Question: Refresh the 'progress bar' multiple times not to show!
I am refreshing the data. This progress is not accurate. What I want is to show progress correctly every time I refresh.
Refresh the 'progress bar' multiple times not to show!
I am refreshing the data. This progress is not accurate. What I want is to show progress correctly every time I refresh.

@<URL>
> activity
'''
package com.hjyt.youmi.testdemo;
import android.graphics.Color;
import android.graphics.drawable.ClipDrawable;
import android.graphics.drawable.ColorDrawable;
import android.graphics.drawable.Drawable;
import android.graphics.drawable.LayerDrawable;
import android.os.Bundle;
import android.support.v7.app.AppCompatActivity;
import android.support.v7.widget.LinearLayoutManager;
import android.support.v7.widget.RecyclerView;
import android.view.Gravity;
import android.view.View;
import android.view.ViewGroup;
import androi
d.widget.Button;
import android.widget.ProgressBar;
import android.widget.TextView;
import java.util.ArrayList;
import java.util.List;
public class MainActivity extends AppCompatActivity implements View.OnClickListener {
private RecyclerView mRecyclerView;
private Button mBtn;
private List<String> mDataList = new ArrayList<>();
private RecyclerViewAdapter mAdapter;
@Override
protected void onCreate(Bundle savedInstanceState) {
super.onCreate(savedInstanceState);
setContentView(R.layout.activity_main);
initView();
}
private void initView() {
for (int i = 0; i < 10; i++) {
mDataList.add(String.valueOf(i));
}
mRecyclerView = findViewById(R.id.recycler_view);
mBtn = findViewById(R.id.btn_notify);
mBtn.setOnClickListener(this);
mRecyclerView.setHasFixedSize(true);
mRecyclerView.setLayoutManager(new LinearLayoutManager(this));
mAdapter = new RecyclerViewAdapter();
mRecyclerView.setAdapter(mAdapter);
}
@Override
public void onClick(View view) {
switch (view.getId()) {
case R.id.btn_notify:
mAdapter.notifyDataSetChanged();
break;
}
}
class RecyclerViewAdapter extends RecyclerView.Adapter<RecyclerViewAdapter.ProgressViewHolder> {
@Override
public ProgressViewHolder onCreateViewHolder(ViewGroup parent, int viewType) {
View view = getLayoutInflater().inflate(R.layout.item_progress_layout, parent, false);
return new ProgressViewHolder(view);
}
@Override
public void onBindViewHolder(ProgressViewHolder holder, int position) {
setColors(holder.progressBar, Color.WHITE, Color.RED);
java.util.Random r = new java.util.Random();
holder.progressBar.setProgress(r.nextInt(100));
holder.textView.setText("position: " + position + "
progress: " + holder.progressBar.getProgress());
}
@Override
public int getItemCount() {
return mDataList.size();
}
private void setColors(ProgressBar progressBar, int backgroundColor, int progressColor) {
//Background
ClipDrawable bgClipDrawable = new ClipDrawable(new ColorDrawable(backgroundColor), Gravity.LEFT, ClipDrawable.HORIZONTAL);
bgClipDrawable.setLevel(10000);
//Progress
ClipDrawable progressClip = new ClipDrawable(new ColorDrawable(progressColor), Gravity.LEFT, ClipDrawable.HORIZONTAL);
//Setup LayerDrawable and assign to progressBar
Drawable[] progressDrawables = {bgClipDrawable, progressClip, progressClip};
LayerDrawable progressLayerDrawable = new LayerDrawable(progressDrawables);
progressLayerDrawable.setId(0, android.R.id.background);
progressLayerDrawable.setId(1, android.R.id.secondaryProgress);
progressLayerDrawable.setId(2, android.R.id.progress);
progressBar.setProgressDrawable(progressLayerDrawable);
}
class ProgressViewHolder extends RecyclerView.ViewHolder {
ProgressBar progressBar;
TextView textView;
ProgressViewHolder(View itemView) {
super(itemView);
progressBar = itemView.findViewById(R.id.progress);
textView = itemView.findViewById(R.id.tv_desc);
}
}
}
}
'''
> activity xml
'''
<?xml version="1.0" encoding="utf-8"?>
<android.support.constraint.ConstraintLayout
xmlns:android="http://schemas.android.com/apk/res/android"
xmlns:app="http://schemas.android.com/apk/res-auto"
xmlns:tools="http://schemas.android.com/tools"
android:layout_width="match_parent"
android:layout_height="match_parent"
tools:context="com.hjyt.youmi.testdemo.MainActivity">
<android.support.v7.widget.RecyclerView
android:id="@+id/recycler_view"
android:layout_width="0dp"
android:layout_height="0dp"
app:layout_constraintBottom_toTopOf="@+id/btn_notify"
app:layout_constraintLeft_toLeftOf="parent"
app:layout_constraintRight_toRightOf="parent"
app:layout_constraintTop_toTopOf="parent"/>
<Button
android:id="@+id/btn_notify"
android:layout_width="0dp"
android:layout_height="wrap_content"
android:layout_marginBottom="20dp"
android:text="Geng Xin Shu Ju "
android:textColor="@android:color/white"
android:background="@color/colorPrimary"
app:layout_constraintBottom_toBottomOf="parent"
app:layout_constraintLeft_toLeftOf="parent"
app:layout_constraintRight_toRightOf="parent"/>
</android.support.constraint.ConstraintLayout>
'''
> adapter xml
'''
<?xml version="1.0" encoding="utf-8"?>
<android.support.constraint.ConstraintLayout
xmlns:android="http://schemas.android.com/apk/res/android"
xmlns:app="http://schemas.android.com/apk/res-auto"
android:layout_width="match_parent"
android:layout_height="wrap_content">
<TextView
android:id="@+id/tv_desc"
android:layout_width="wrap_content"
android:layout_height="wrap_content"
android:text="1"
app:layout_constraintLeft_toLeftOf="parent"
app:layout_constraintRight_toRightOf="parent"
app:layout_constraintTop_toTopOf="parent"/>
<ProgressBar
android:id="@+id/progress"
style="@style/Base.Widget.AppCompat.ProgressBar.Horizontal"
android:layout_width="0dp"
android:layout_height="15dp"
android:layout_marginLeft="20dp"
android:layout_marginRight="20dp"
android:layout_marginTop="20dp"
android:max="100"
android:progress="50"
app:layout_constraintLeft_toLeftOf="parent"
app:layout_constraintRight_toRightOf="parent"
app:layout_constraintTop_toBottomOf="@+id/tv_desc"/>
<View
android:layout_width="0dp"
android:layout_height="1px"
android:layout_marginLeft="20dp"
android:layout_marginRight="20dp"
android:background="@android:color/darker_gray"
app:layout_constraintTop_toBottomOf="@+id/progress"/>
</android.support.constraint.ConstraintLayout>
'''
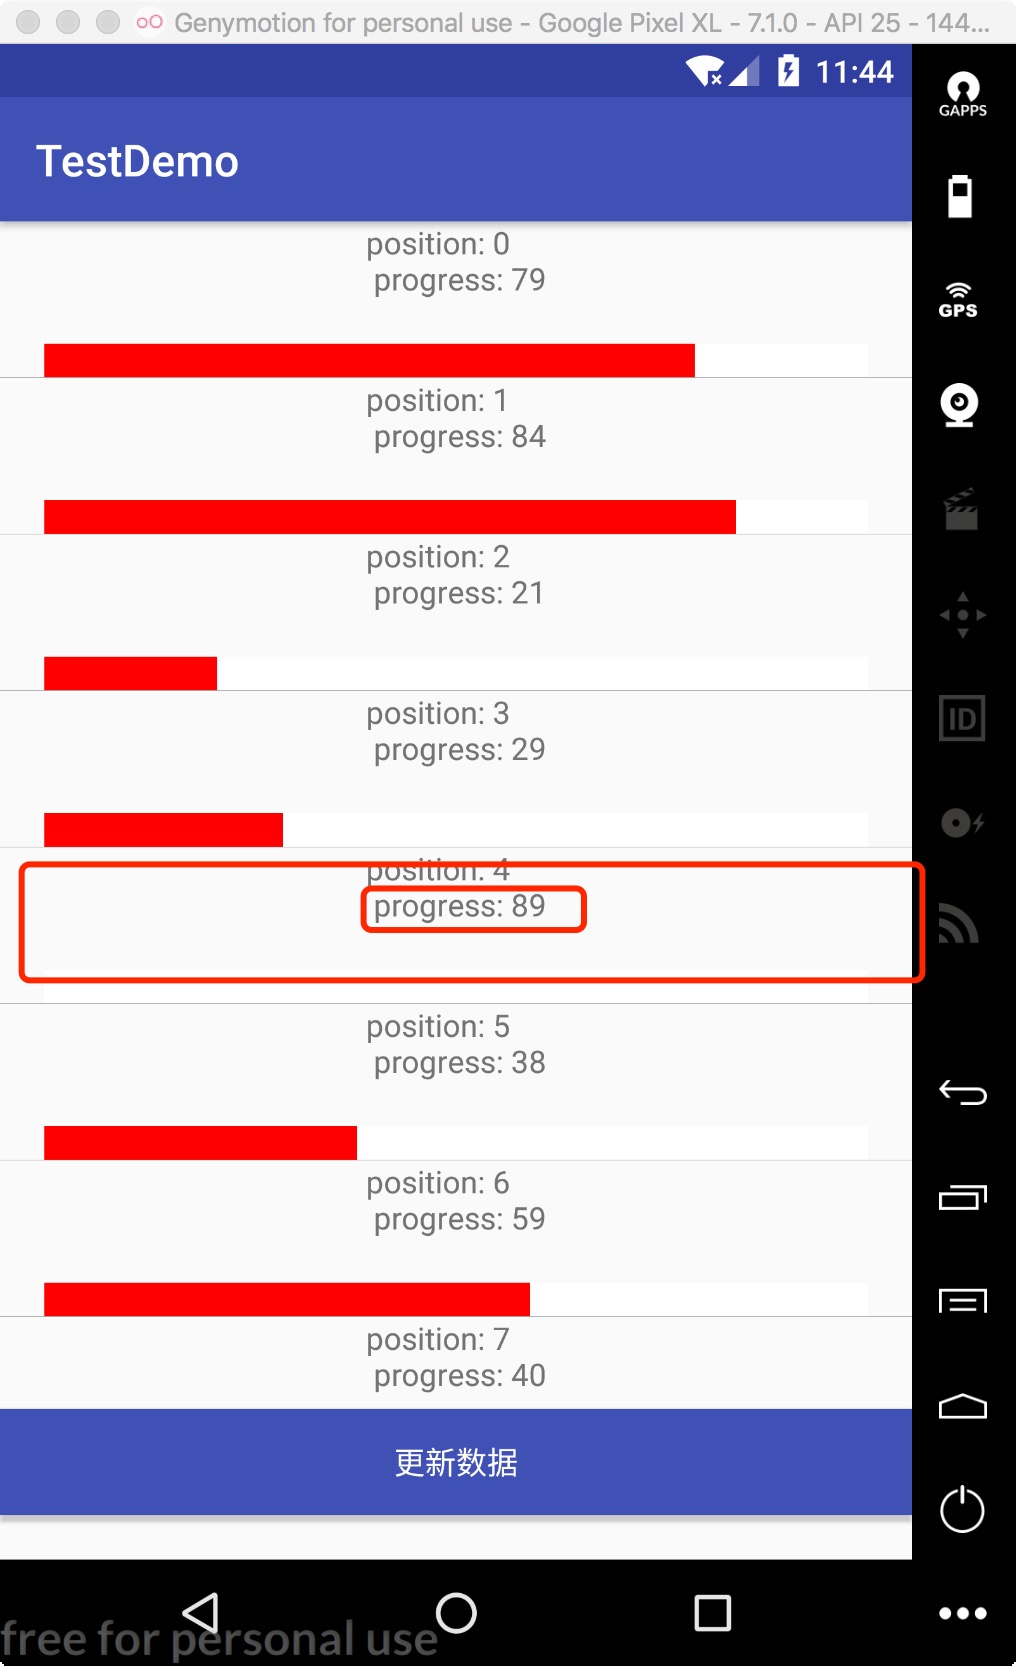
Answer: I've solved it myself and I don't need a progressbar to use a View and backgroud.
'''
private void setColors(View viewBg, View view, int progressColor, int progress) {
int width = viewBg.getWidth();
int progress1 = width / 100;
ConstraintLayout.LayoutParams params = (ConstraintLayout.LayoutParams) view.getLayoutParams();
params.width = progress1 * progress;
view.setLayoutParams(params);
view.setBackgroundColor(progressColor);
}
'''